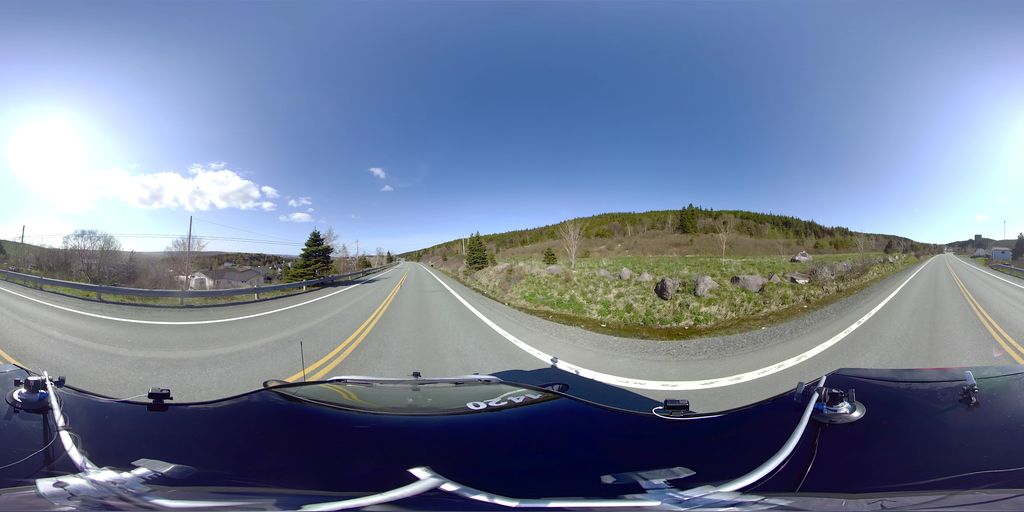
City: st_johns